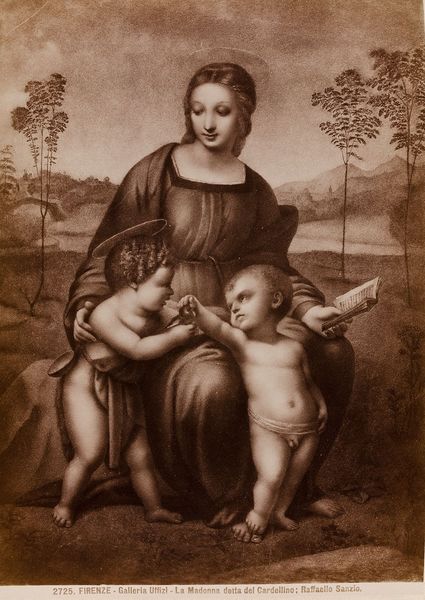
Künstler: Giacomo Brogi
Standort: Hamburg
Institution: Museum für Kunst und Gewerbe Hamburg
Schlagwörter: malerei, kind, foto, fotografie, photographie, altar, photo, maria, madonna, altarbild, santa, jesuskind, christuskind, lichtbild, kunstgeschichte, sacra, bildwerke, angewandte und bildende kunst, hessische systematik, schwarzweißpositivverfahren, silbersalzverfahren, schwarzweißfotografie, reproduktionsfotografie, kunstreproduktion, reproduktionsphotographie, kollodiumpapier, kollodium, zelloidinpapier, conversazione, cardellino